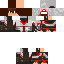
A male skeleton skin with dark skin, wearing brown helmet dressed in a red armor chest and red pants, featuring a closed mouth.